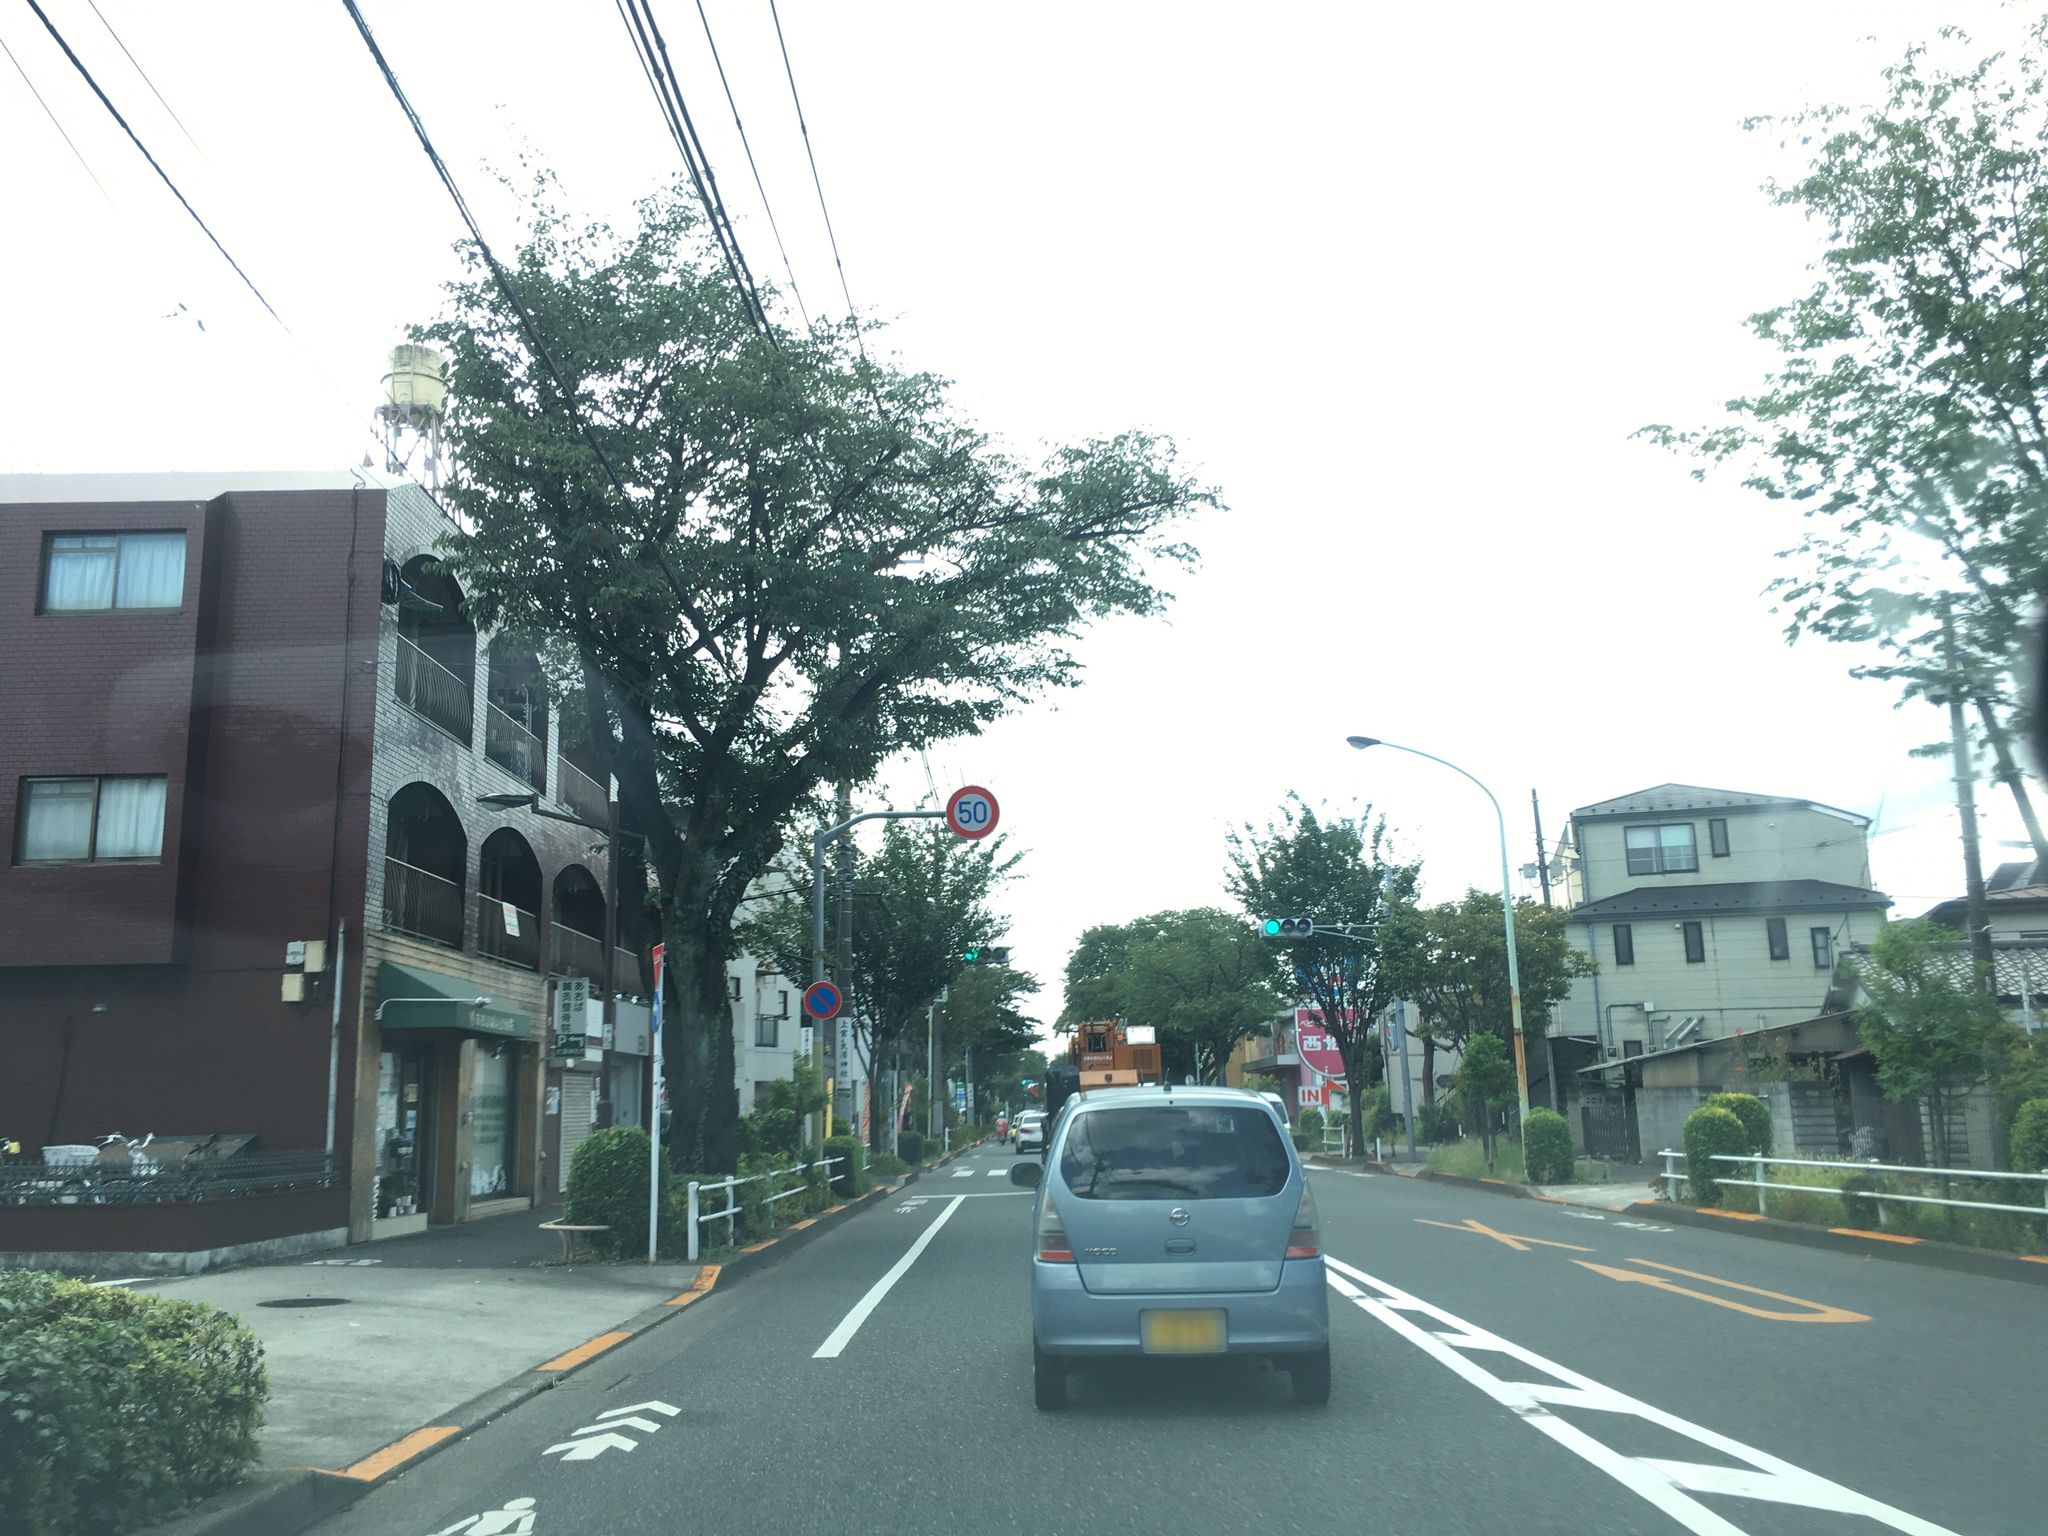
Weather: clear
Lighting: day
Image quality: good
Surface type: driving surface
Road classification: secondary
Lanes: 2.0
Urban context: urban centre
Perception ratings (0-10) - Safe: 5.84, Lively: 6.2, Beautiful: 7.94, Boring: 1.96, Depressing: 3.68, Wealthy: 2.6